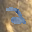
Label: 2